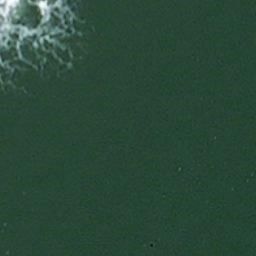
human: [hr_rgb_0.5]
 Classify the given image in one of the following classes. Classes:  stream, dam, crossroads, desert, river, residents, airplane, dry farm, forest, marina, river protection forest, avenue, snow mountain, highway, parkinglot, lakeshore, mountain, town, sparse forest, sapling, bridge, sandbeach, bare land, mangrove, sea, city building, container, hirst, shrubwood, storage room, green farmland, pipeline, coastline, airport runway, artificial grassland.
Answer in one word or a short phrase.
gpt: sea